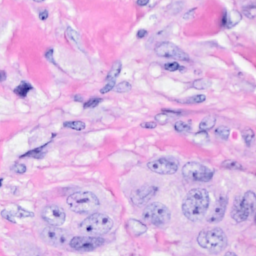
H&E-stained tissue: Breast